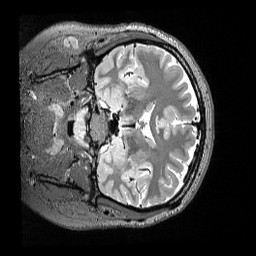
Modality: T2w
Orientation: coronal
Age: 35
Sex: female
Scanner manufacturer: siemens
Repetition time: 3.2 s